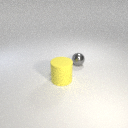
large yellow rubber cylinder in front of small gray metal sphere